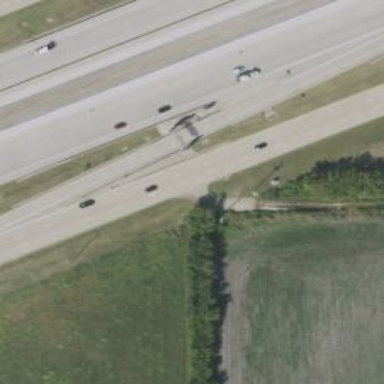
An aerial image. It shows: Toll gantry on the road.